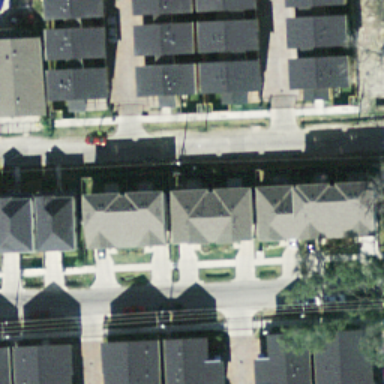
This is a dense residential area with houses and plants .